Field crop: maize
Growth stage: 1
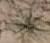
Species: salsola